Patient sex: F
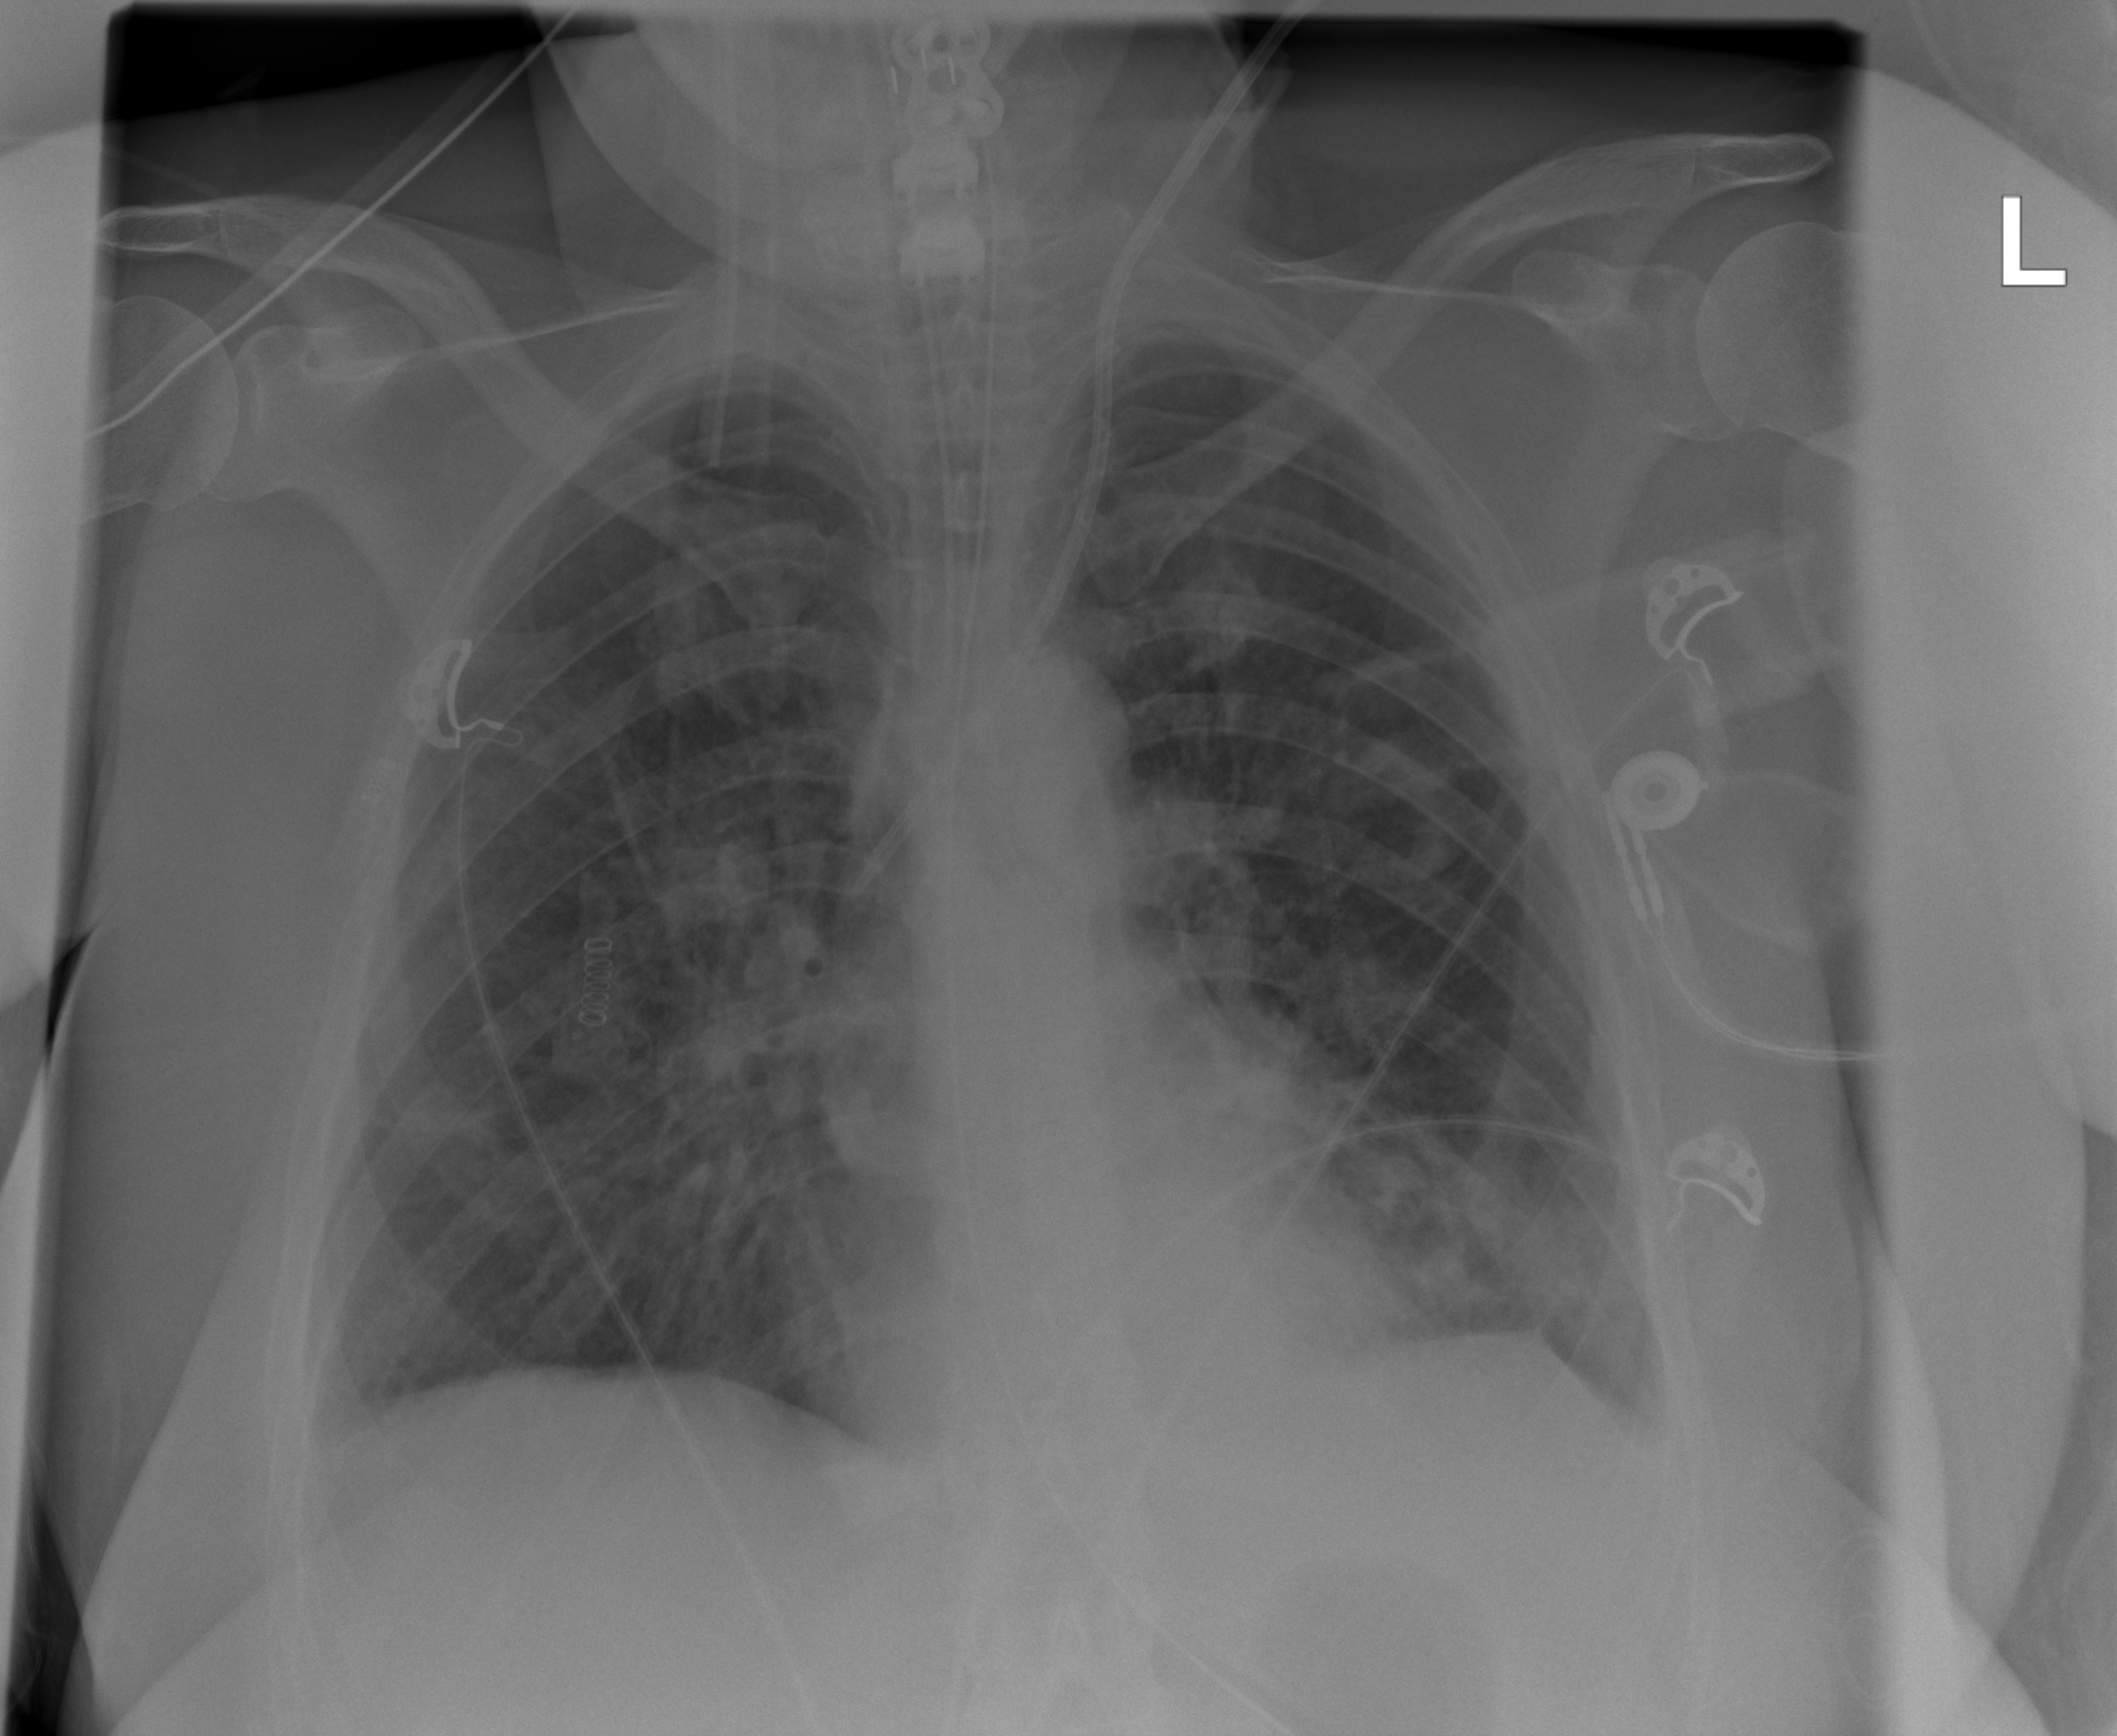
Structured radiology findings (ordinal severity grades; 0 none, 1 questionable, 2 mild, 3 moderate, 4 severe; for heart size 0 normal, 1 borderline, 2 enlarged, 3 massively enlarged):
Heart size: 0
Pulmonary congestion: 0
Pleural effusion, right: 2
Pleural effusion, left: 2
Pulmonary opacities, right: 2
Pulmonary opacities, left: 2
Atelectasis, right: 2
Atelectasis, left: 3